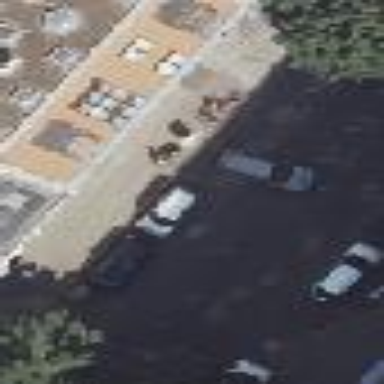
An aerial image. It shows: Street-side parking lot with asphalt surface.